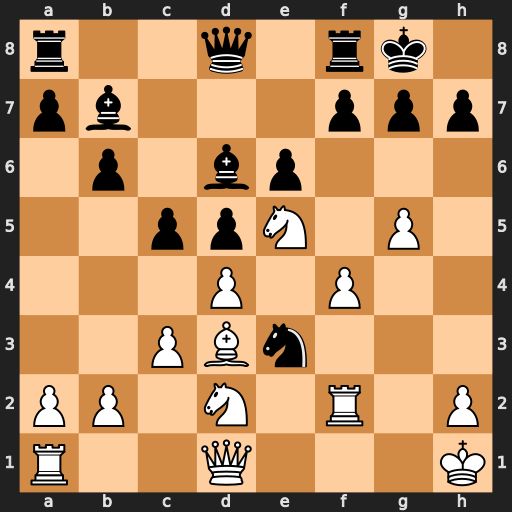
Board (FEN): r2q1rk1/pb3ppp/1p1bp3/2ppN1P1/3P1P2/2PBn3/PP1N1R1P/R2Q3K
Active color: w
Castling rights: -
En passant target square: -
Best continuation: Bxh7+ Kxh7 Qh5+ Kg8 Rf3 g6 Nxg6